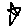
Label: star